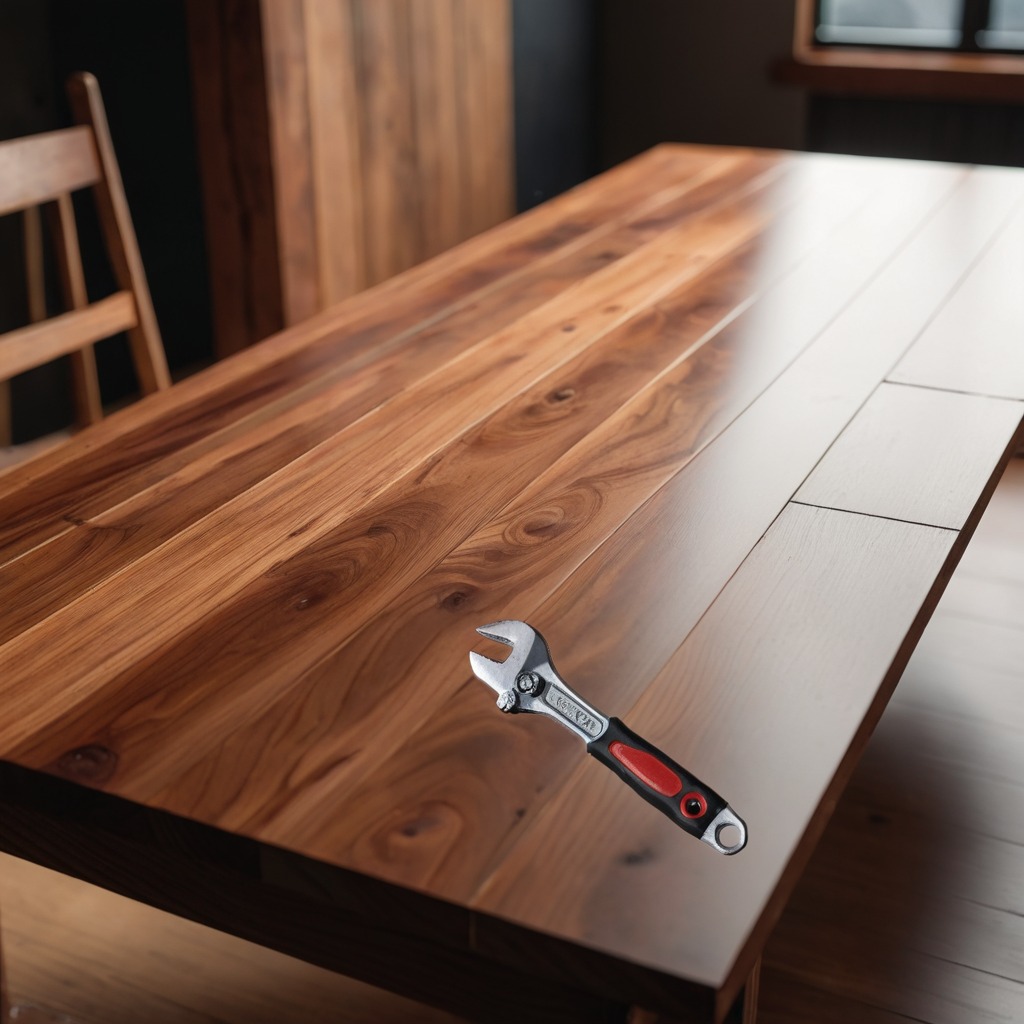
A wrench is lying on the wooden table in a carpentry studio.